Question: I am looking for a library with which I can visualize arrangement of components of a system. The output would have following requirements:
1. The Nodes of the graph should be able to contain some sub-nodes.
2. As the graph is weighted, I would like if I can specify the width of the edges or separate them using colours(if width is not possible).
The following a rough sketch of what I want.

I have looked at a couple of posts and other google results to find certain libraries like JUNG, GraphStream. But, as I have a deadline I cannot explore each of the libraries.
Guys, can you please suggest me a library (Java-preferred) to do this kind of visualization.
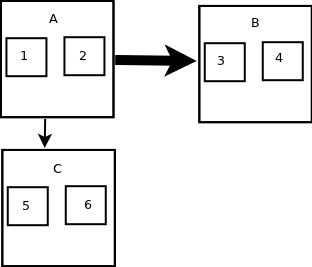
Answer: <URL> on GraphViz site, they list some additional Java resources which might be useful.